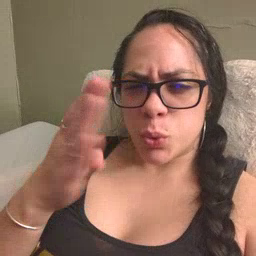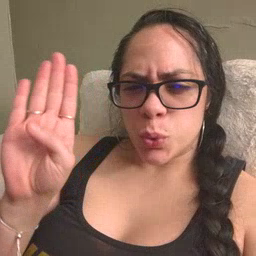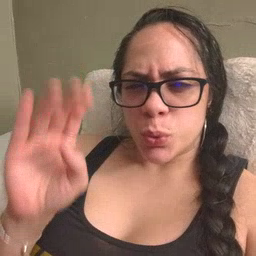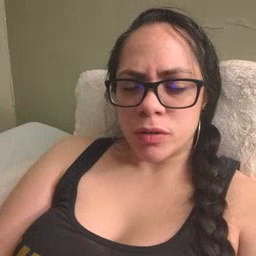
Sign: blue